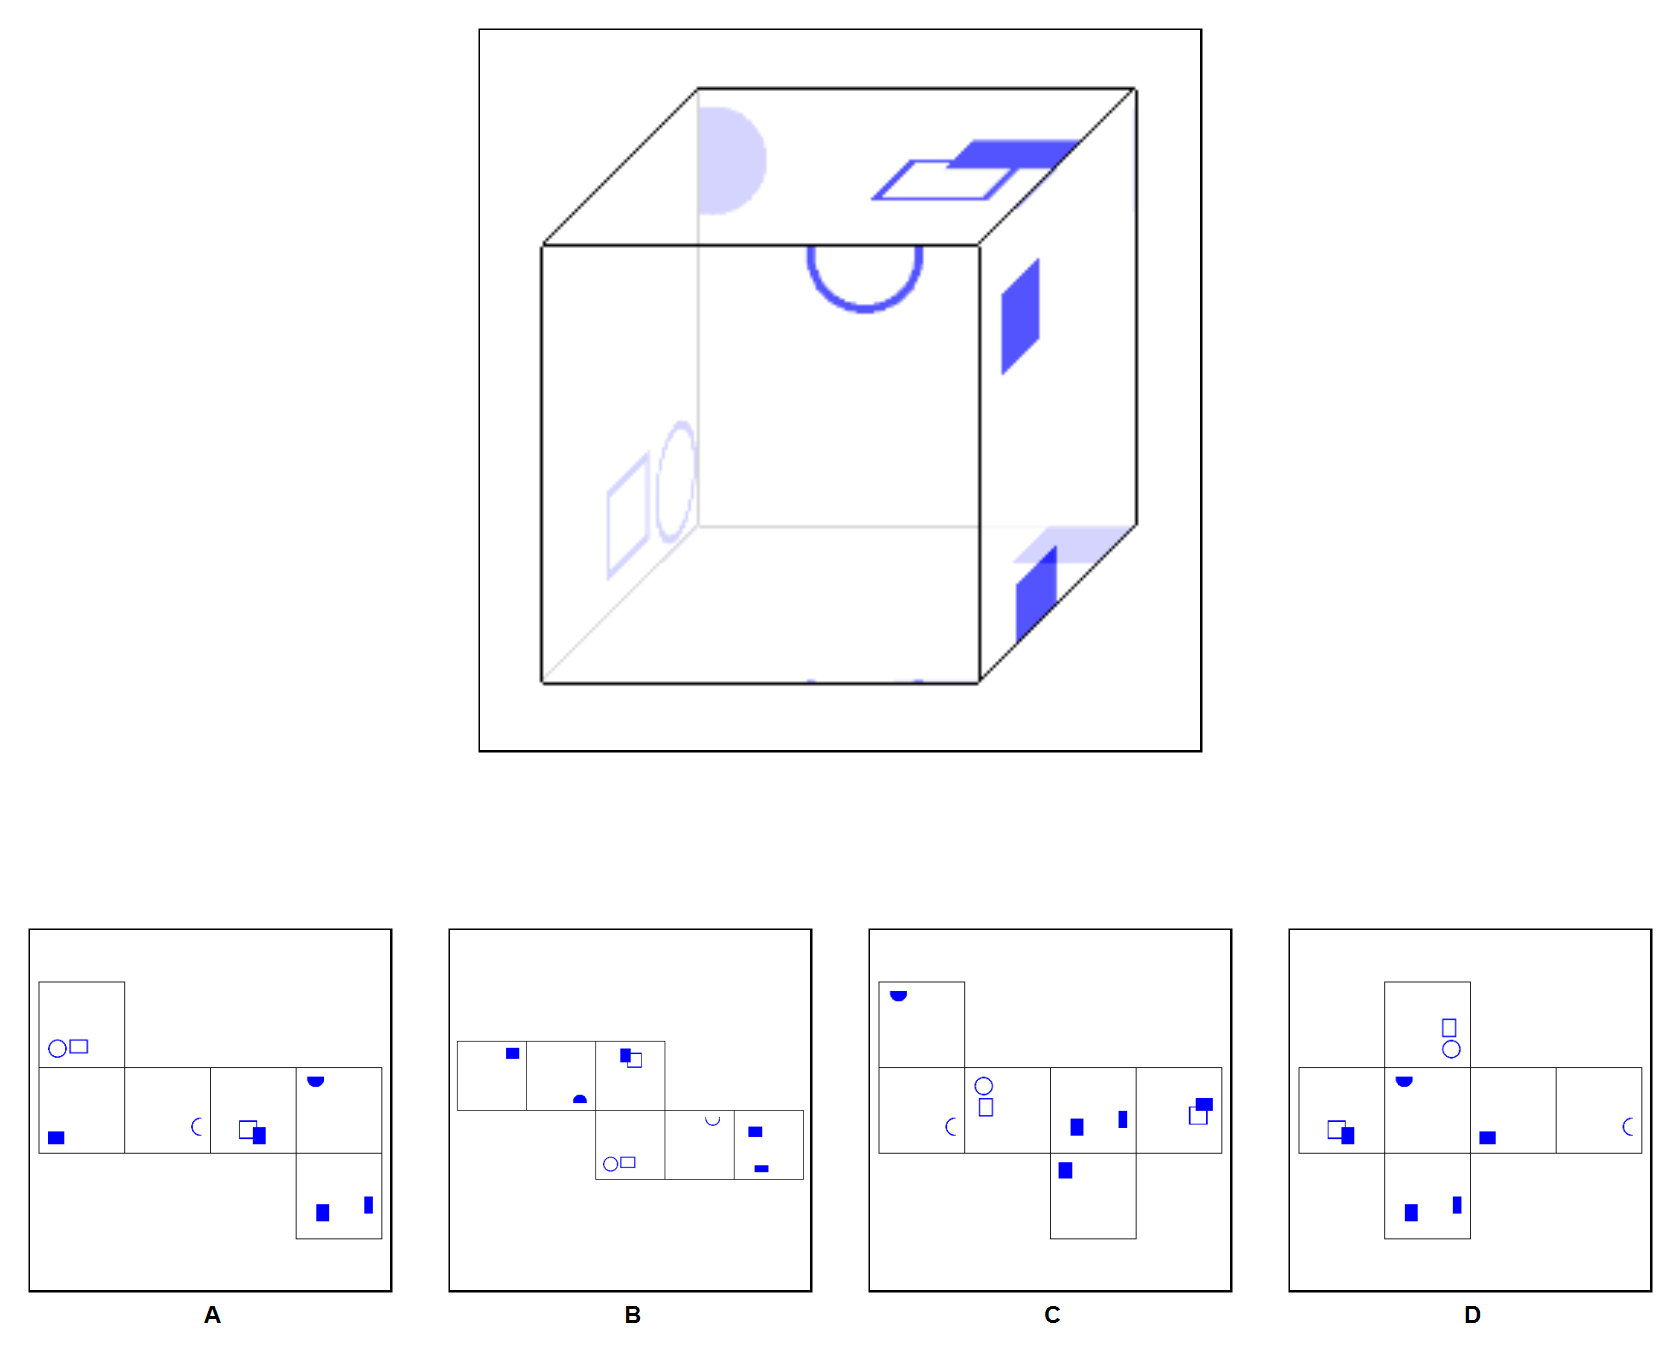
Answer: C